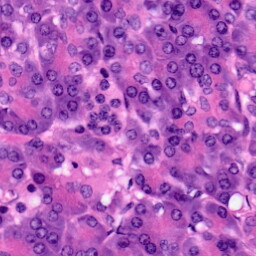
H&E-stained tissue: Pancreatic